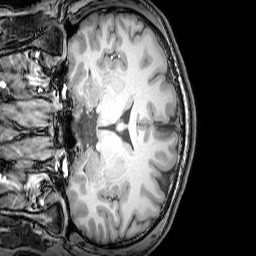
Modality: T1w
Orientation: coronal
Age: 25
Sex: male
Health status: healthy
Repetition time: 0.081 s
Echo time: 0.037 s